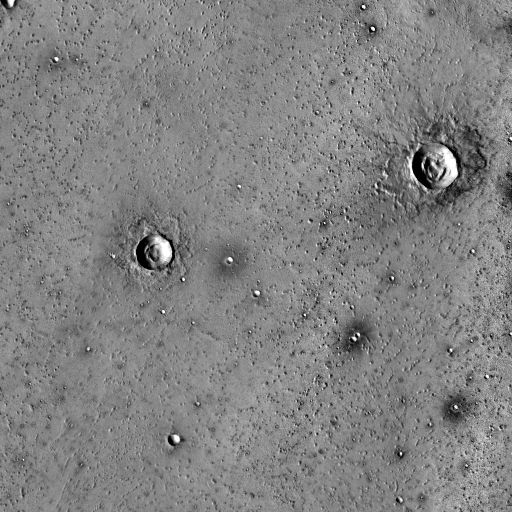
Crater classes present: Background, Other, Layered